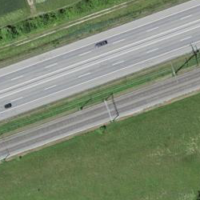
EUNIS habitat code: 57
Species observed at this site:
Polyommatus icarus